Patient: sex F, age 68
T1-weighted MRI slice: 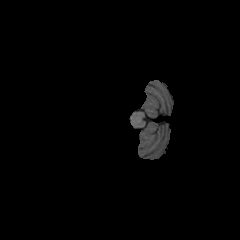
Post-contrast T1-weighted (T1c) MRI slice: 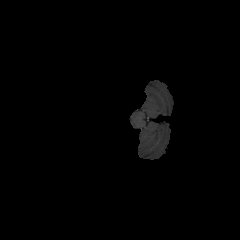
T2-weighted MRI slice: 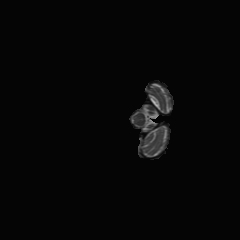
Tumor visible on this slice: no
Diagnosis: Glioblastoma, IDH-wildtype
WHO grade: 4